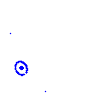
Particle: proton